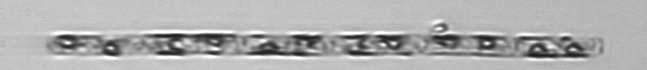
Label: Guinardia_delicatula